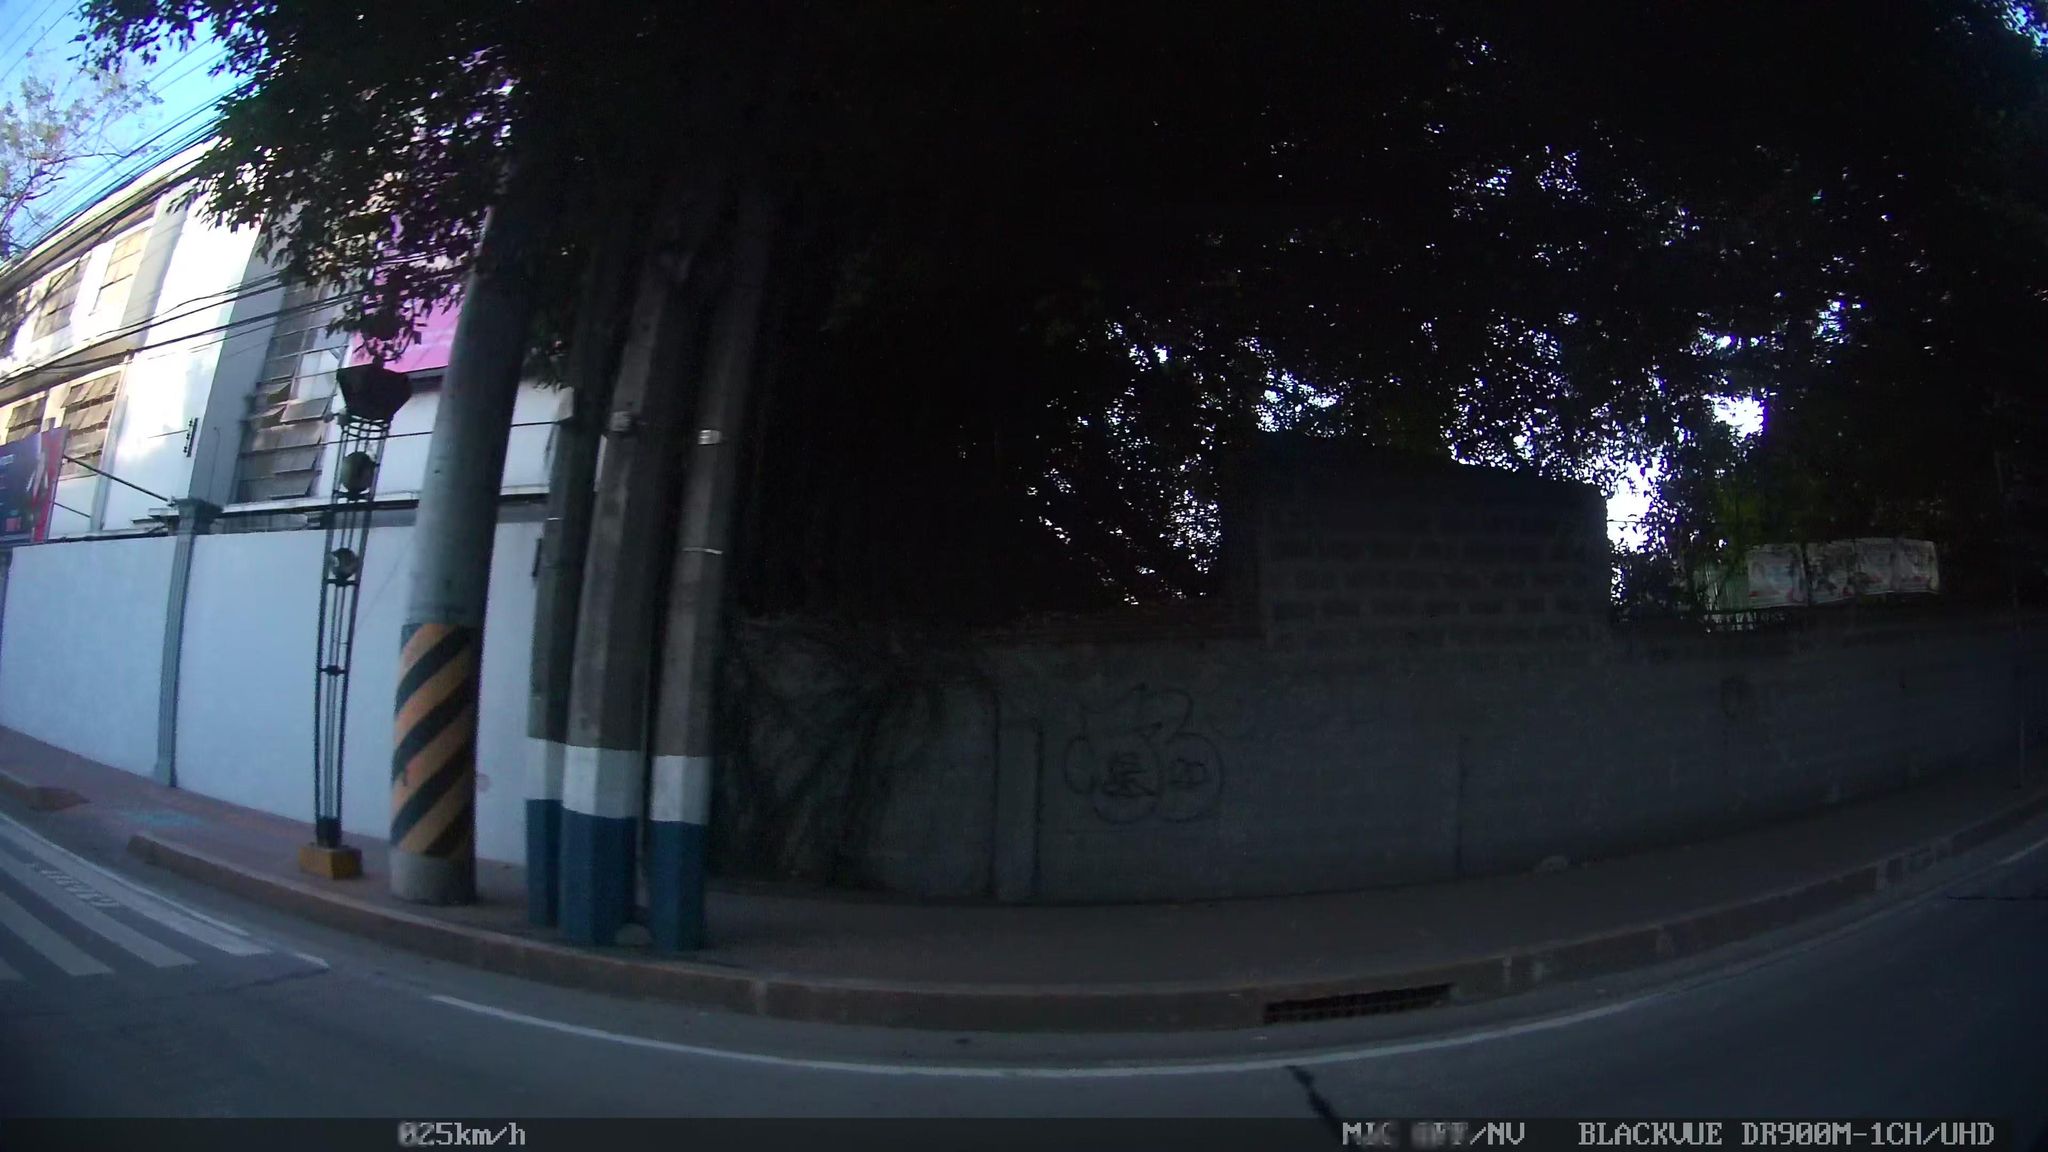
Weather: clear
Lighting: day
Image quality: good
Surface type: driving surface
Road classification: secondary
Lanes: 3
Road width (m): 9
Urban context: urban centre
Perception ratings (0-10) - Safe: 0.37, Lively: 4.5, Beautiful: 2, Boring: 2.26, Depressing: 5.64, Wealthy: 2.02